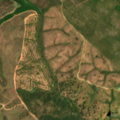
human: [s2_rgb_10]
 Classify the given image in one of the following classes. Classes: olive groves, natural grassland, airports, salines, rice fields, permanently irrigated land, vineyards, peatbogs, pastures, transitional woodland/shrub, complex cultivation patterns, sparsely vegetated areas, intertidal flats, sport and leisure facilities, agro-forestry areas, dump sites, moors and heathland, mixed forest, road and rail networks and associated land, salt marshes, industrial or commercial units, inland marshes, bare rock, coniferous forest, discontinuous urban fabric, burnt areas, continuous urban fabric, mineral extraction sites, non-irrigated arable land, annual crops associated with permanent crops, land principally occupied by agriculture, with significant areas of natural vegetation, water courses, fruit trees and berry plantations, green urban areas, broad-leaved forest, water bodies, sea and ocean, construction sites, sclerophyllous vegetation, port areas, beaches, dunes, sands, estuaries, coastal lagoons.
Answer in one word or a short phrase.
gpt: continuous urban fabric